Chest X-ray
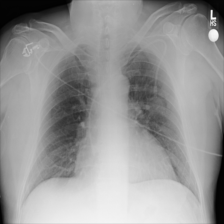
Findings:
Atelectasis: negative
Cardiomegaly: negative
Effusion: negative
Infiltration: negative
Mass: negative
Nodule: negative
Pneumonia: negative
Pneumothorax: negative
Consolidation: negative
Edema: negative
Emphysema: negative
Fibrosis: negative
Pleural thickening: positive
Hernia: negative